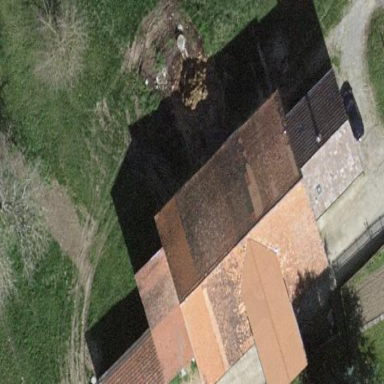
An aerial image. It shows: Farm building.